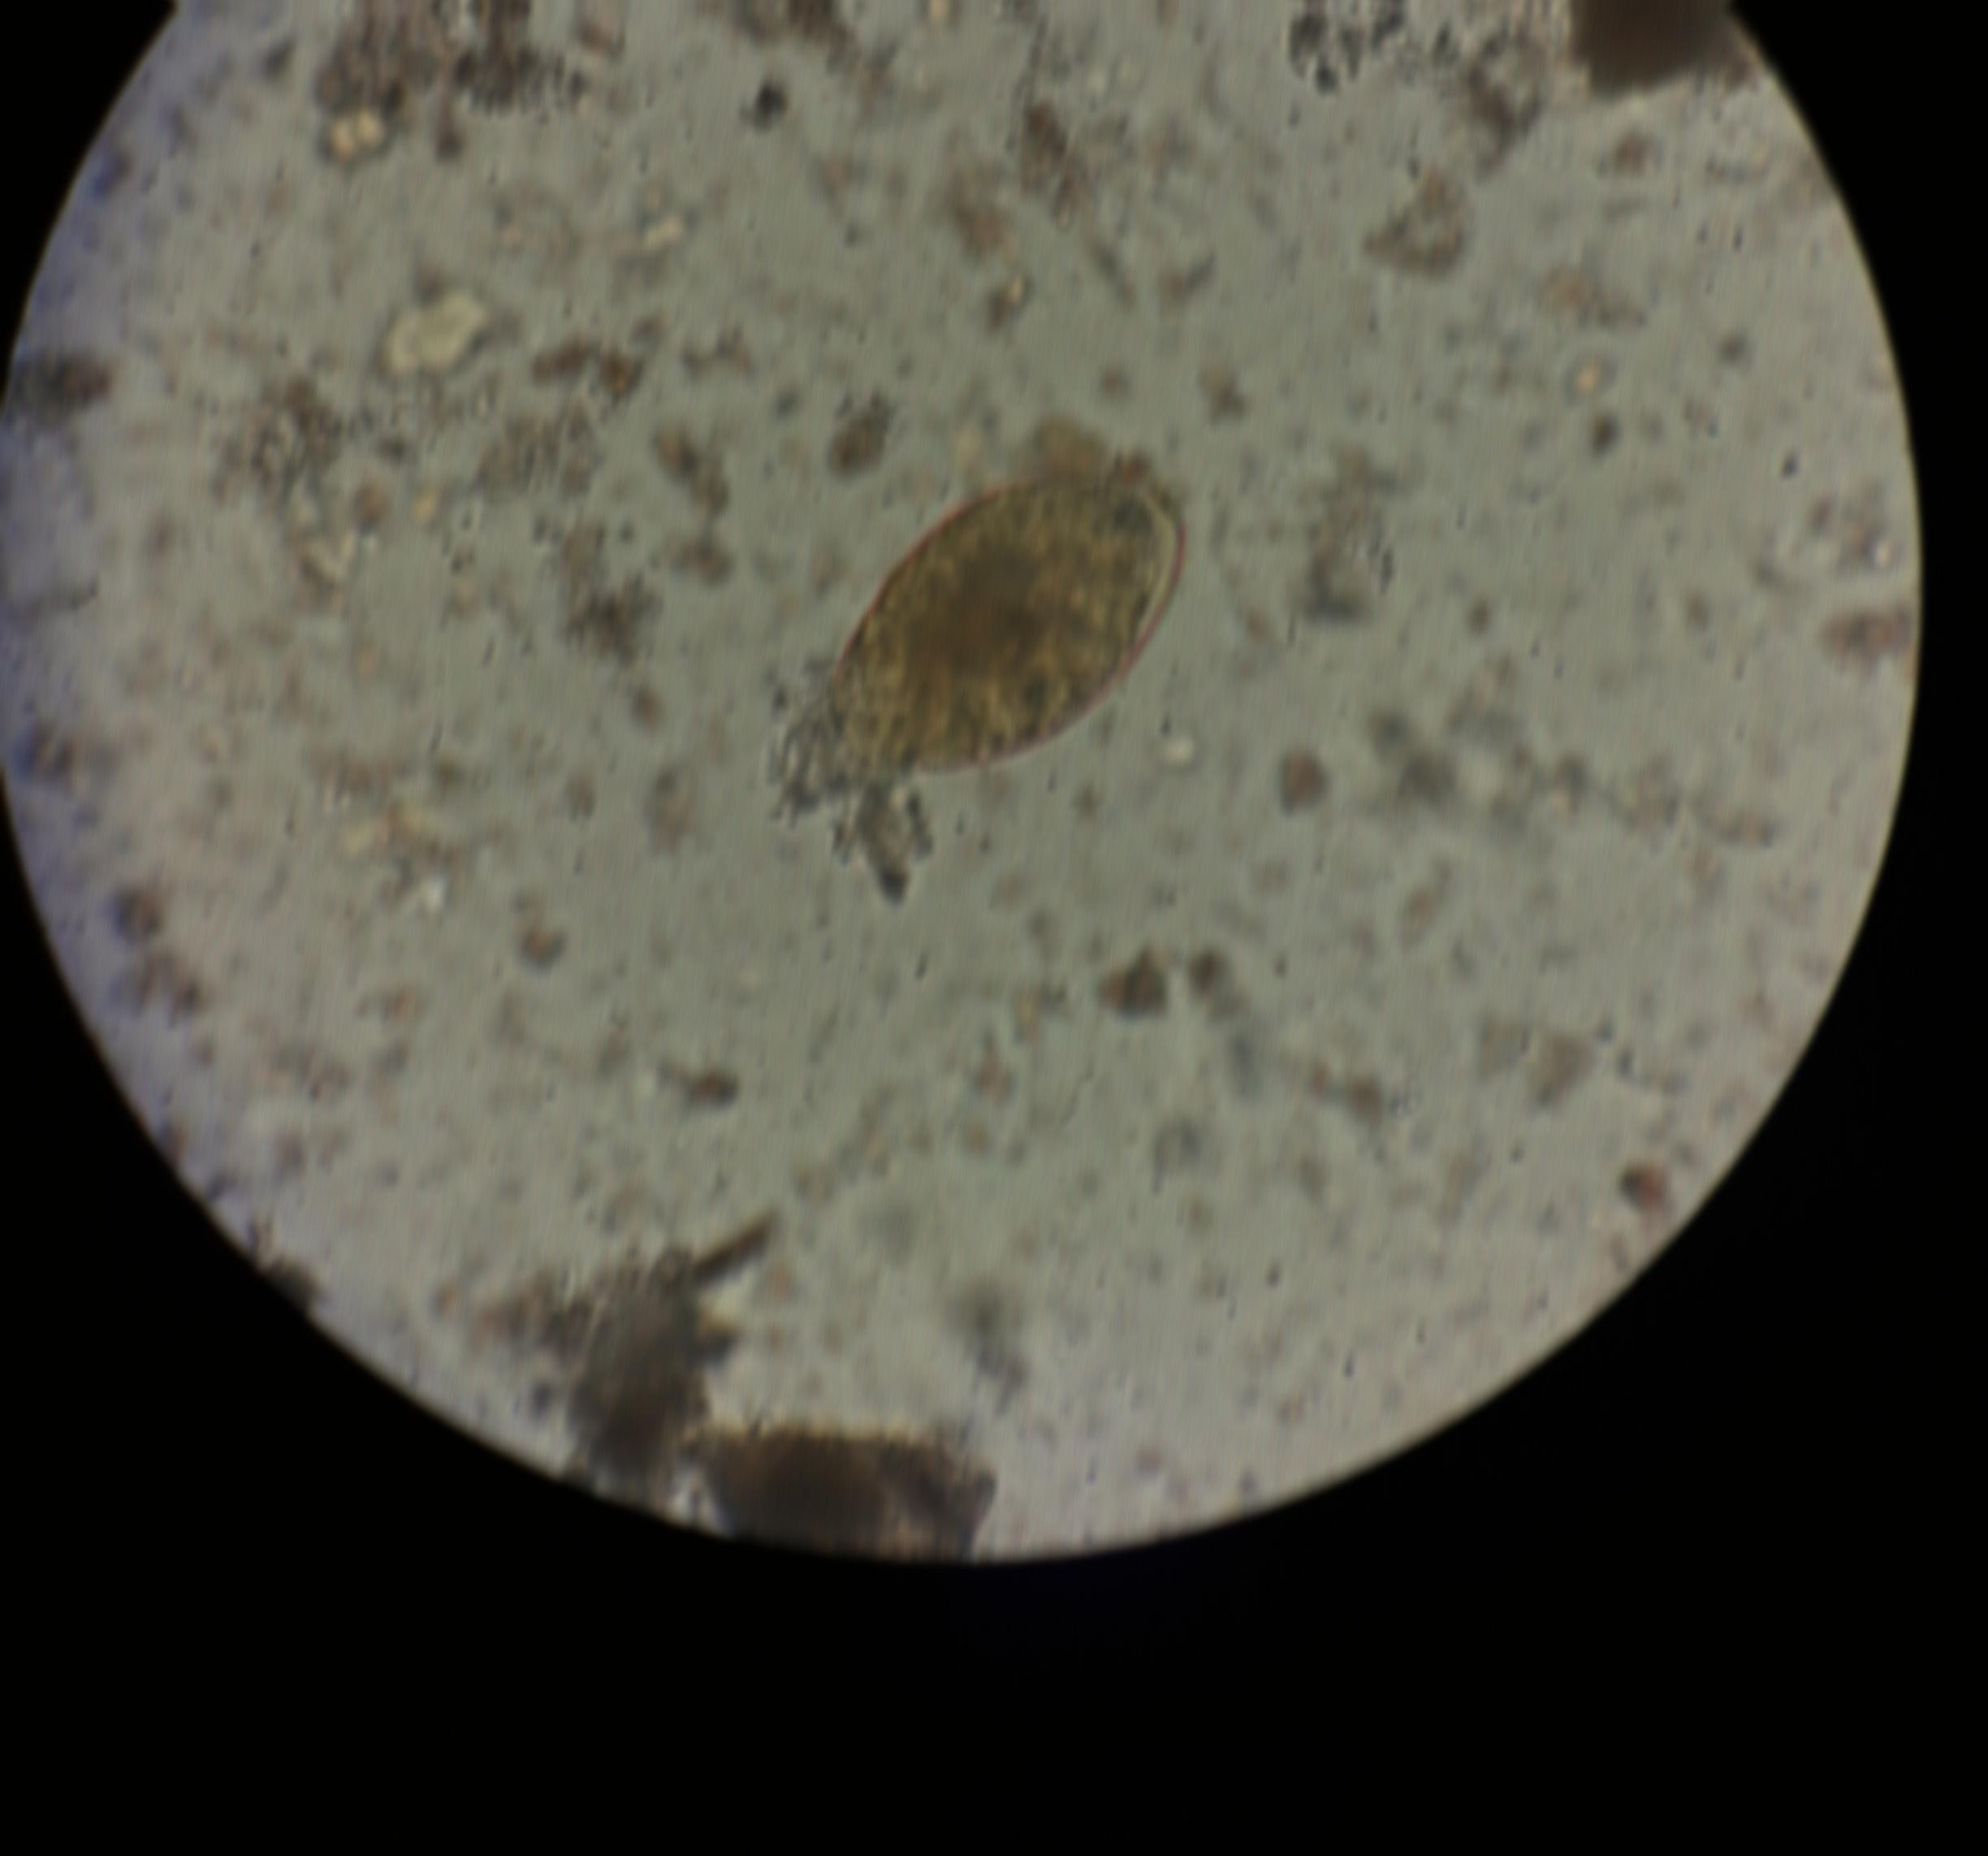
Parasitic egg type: Fasciolopsis buski